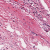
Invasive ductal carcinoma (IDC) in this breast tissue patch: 0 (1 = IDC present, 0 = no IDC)